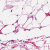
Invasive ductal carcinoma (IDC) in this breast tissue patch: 0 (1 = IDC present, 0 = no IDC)